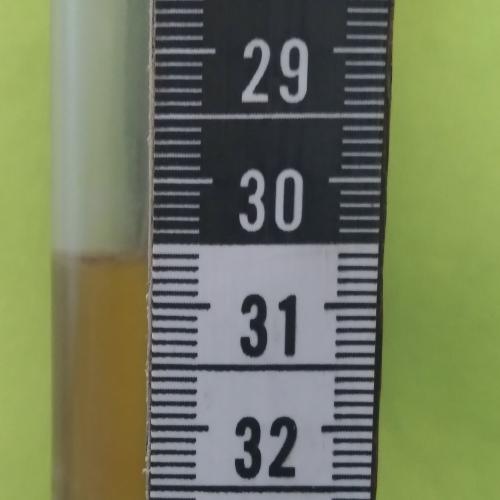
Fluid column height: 30.6 cm